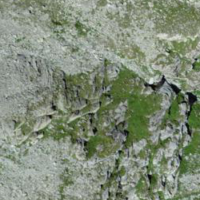
EUNIS habitat code: 48
Species observed at this site:
Saxifraga paniculata